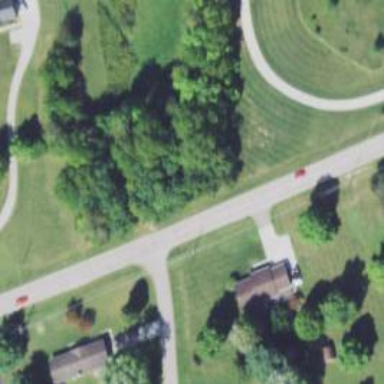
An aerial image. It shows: Residential road.